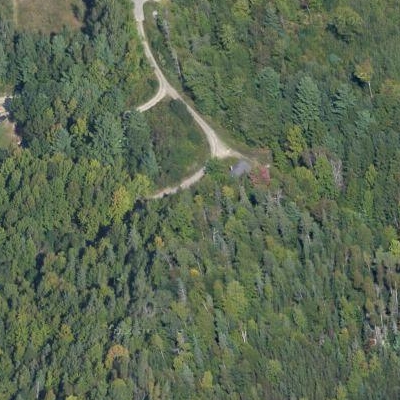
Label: Forest